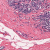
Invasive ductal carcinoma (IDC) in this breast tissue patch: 1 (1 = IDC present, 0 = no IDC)